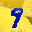
Label: 9